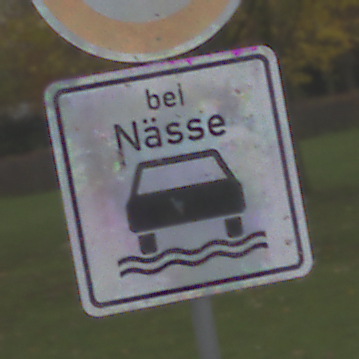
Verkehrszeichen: BeiNaesse
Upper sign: Geschwindigkeit110
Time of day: Midday
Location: Outdoor (Suburban)
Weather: Overcast
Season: NotSpecified
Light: Natural